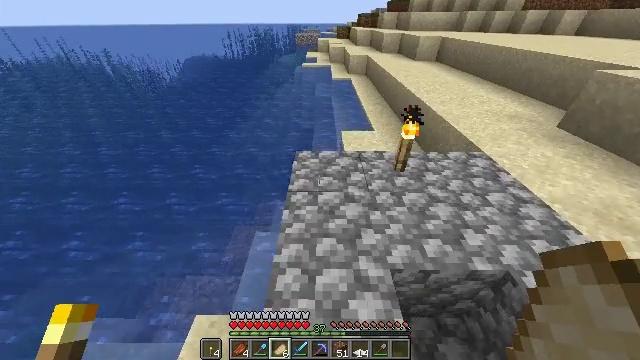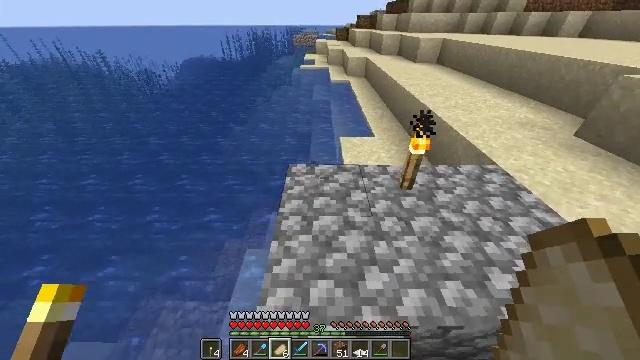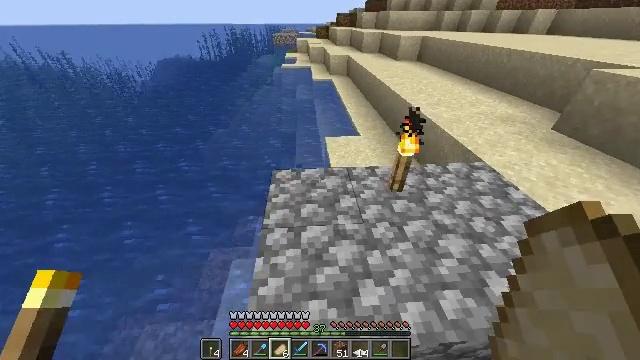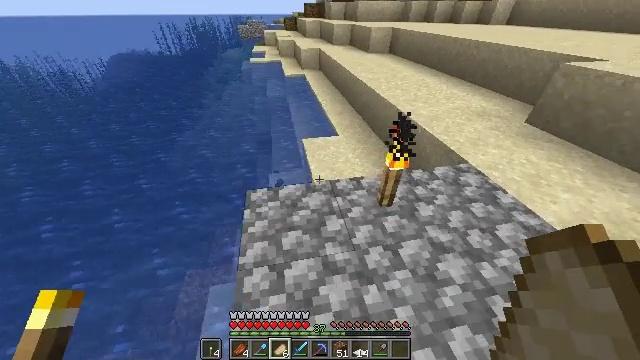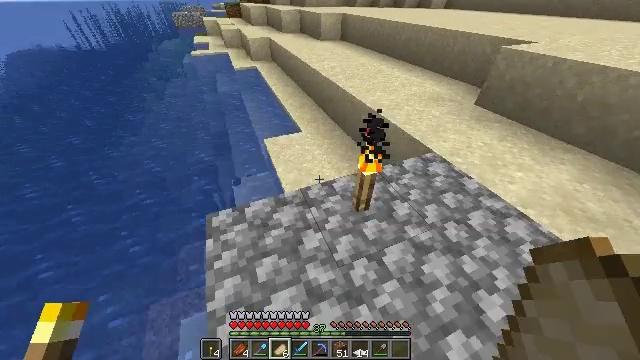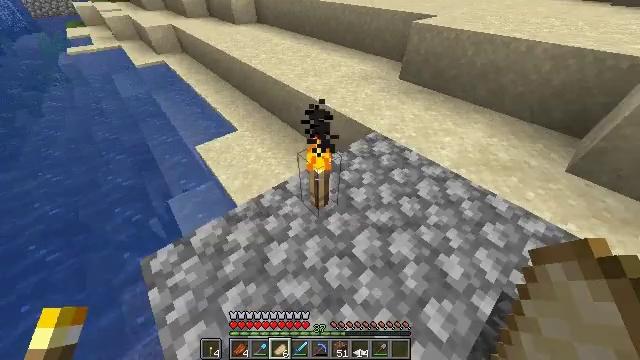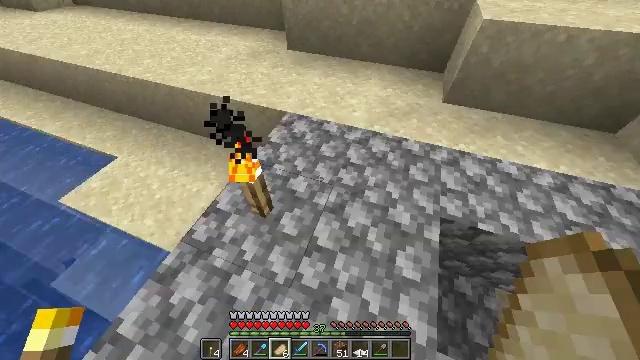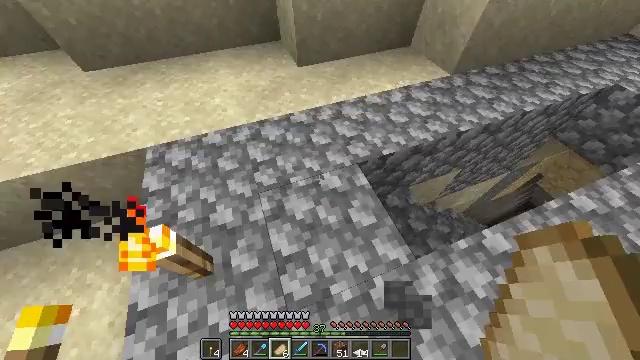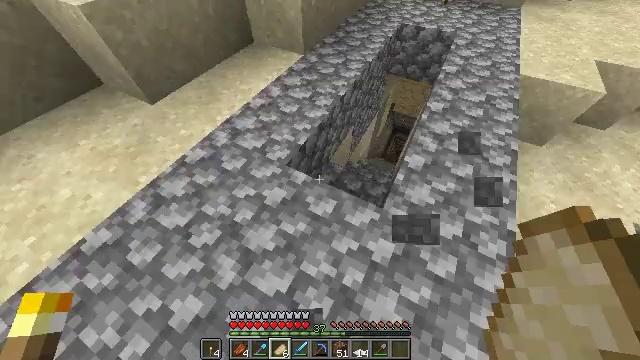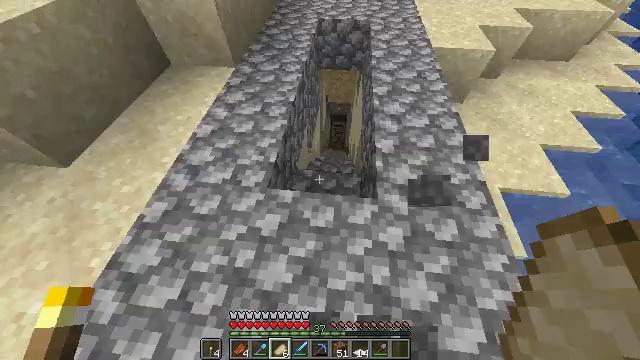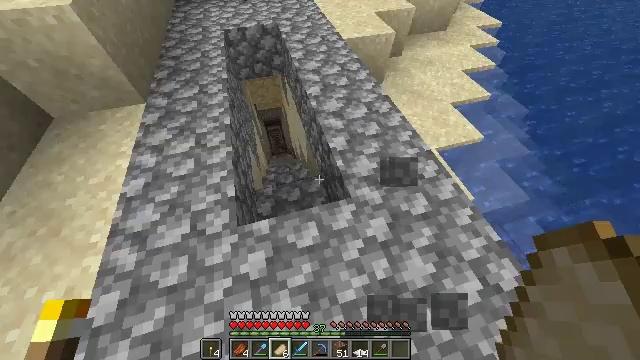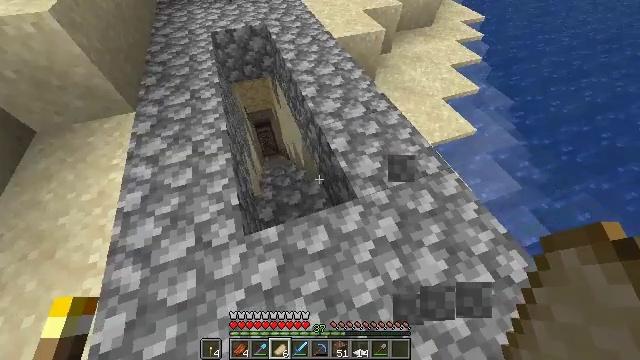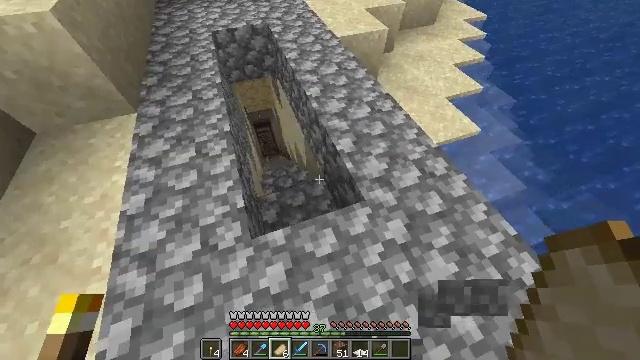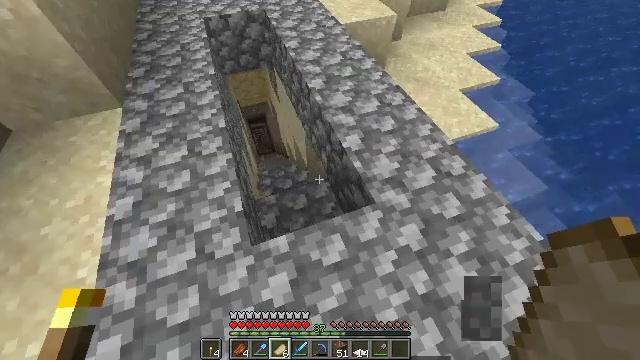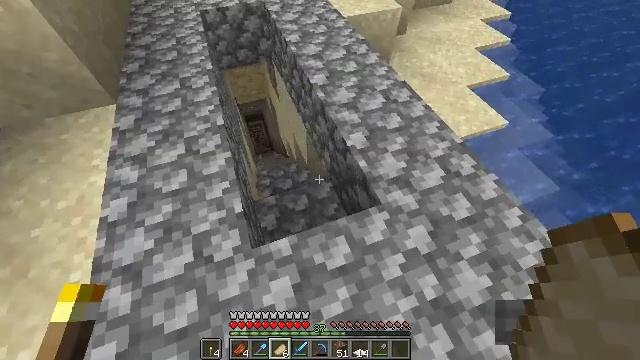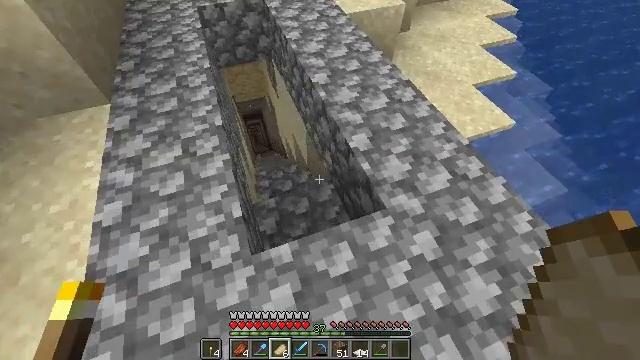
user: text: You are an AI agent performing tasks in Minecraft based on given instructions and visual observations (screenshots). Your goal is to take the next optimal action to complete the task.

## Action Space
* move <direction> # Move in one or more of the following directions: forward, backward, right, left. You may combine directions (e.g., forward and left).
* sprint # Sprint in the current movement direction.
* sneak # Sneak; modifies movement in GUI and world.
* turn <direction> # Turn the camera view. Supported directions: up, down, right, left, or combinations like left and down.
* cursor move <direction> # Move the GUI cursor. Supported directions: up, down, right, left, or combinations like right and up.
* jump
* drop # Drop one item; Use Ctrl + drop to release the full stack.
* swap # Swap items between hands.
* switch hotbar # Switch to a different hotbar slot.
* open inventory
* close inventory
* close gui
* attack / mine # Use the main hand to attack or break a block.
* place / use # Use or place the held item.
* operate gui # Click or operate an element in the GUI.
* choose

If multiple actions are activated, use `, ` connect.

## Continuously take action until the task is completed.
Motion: motion action
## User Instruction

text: Retrieve the smithing table you placed.
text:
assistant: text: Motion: move forward
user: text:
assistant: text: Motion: move forward, turn right
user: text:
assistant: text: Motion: move forward, turn right and down
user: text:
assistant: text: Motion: move forward, turn right and down
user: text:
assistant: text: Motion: move forward, turn right and down
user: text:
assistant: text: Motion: move forward and move left, turn right and down
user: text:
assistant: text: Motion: move forward and move left, turn right and down
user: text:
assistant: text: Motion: move forward and move left, turn right
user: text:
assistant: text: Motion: move forward and move left, turn right
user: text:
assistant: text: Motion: move forward and move left, turn right
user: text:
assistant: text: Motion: turn right
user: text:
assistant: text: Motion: no_op
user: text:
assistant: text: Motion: no_op
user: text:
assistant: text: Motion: no_op
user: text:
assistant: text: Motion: move forward
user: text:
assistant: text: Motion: move forward
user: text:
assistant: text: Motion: move forward
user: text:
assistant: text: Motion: move forward, turn left
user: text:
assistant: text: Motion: move forward, turn left
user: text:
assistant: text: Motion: move forward, turn left and down
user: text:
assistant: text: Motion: move forward, turn left
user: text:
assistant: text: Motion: move forward, sprint, turn left
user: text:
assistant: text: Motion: move forward, sprint, turn left
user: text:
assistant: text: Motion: move forward, sprint
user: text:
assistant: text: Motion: move forward
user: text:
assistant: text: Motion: move forward
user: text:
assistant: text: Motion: move forward
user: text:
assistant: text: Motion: move forward, sprint
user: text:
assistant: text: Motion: move forward, sprint
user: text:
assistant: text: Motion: move forward, sprint